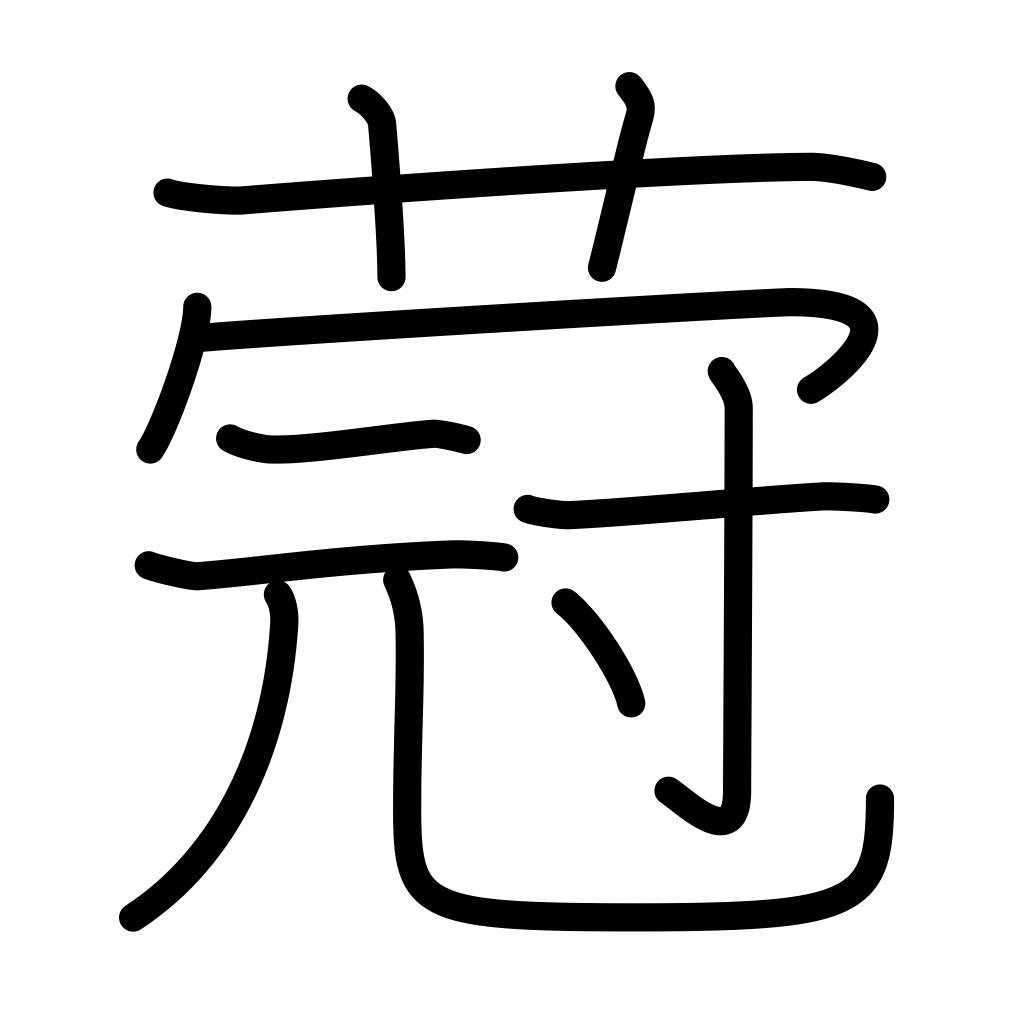
Meaning: type of plant